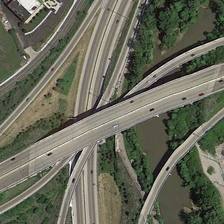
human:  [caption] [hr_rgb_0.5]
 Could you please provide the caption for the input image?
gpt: a building and many green trees are near a viaduct over a river .

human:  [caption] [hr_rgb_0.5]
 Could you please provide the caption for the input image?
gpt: a building and many green trees are near a viaduct over a river .

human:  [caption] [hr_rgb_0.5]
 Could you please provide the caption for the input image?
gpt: oasis are in the middle of the land, cars drive on the road .

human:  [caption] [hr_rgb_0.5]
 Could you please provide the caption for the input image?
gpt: the ease of the road are surrounded by dark green trees .

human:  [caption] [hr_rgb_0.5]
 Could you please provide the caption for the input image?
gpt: oasis are in the middle of the land, cars drive on the road .